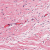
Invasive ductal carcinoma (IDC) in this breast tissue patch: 1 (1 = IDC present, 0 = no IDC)